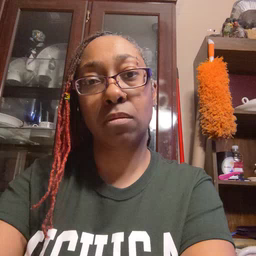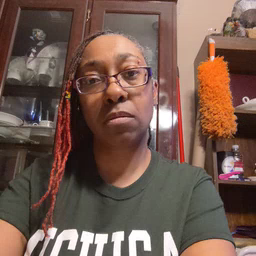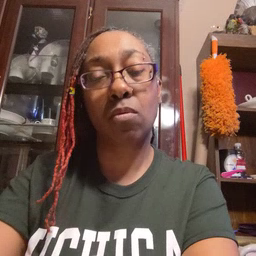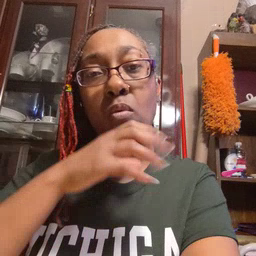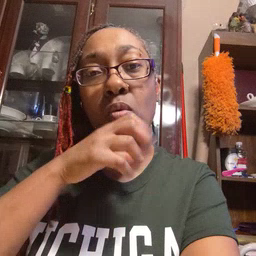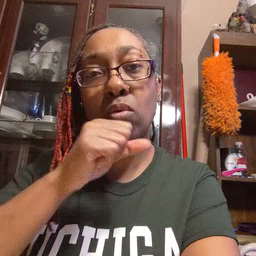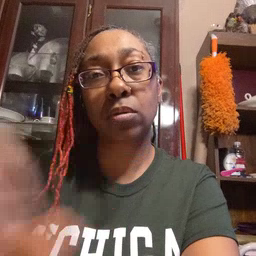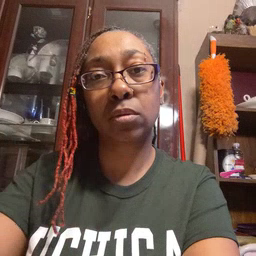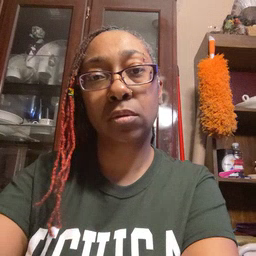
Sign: orange